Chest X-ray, PA view. Patient: 43 years old, sex F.
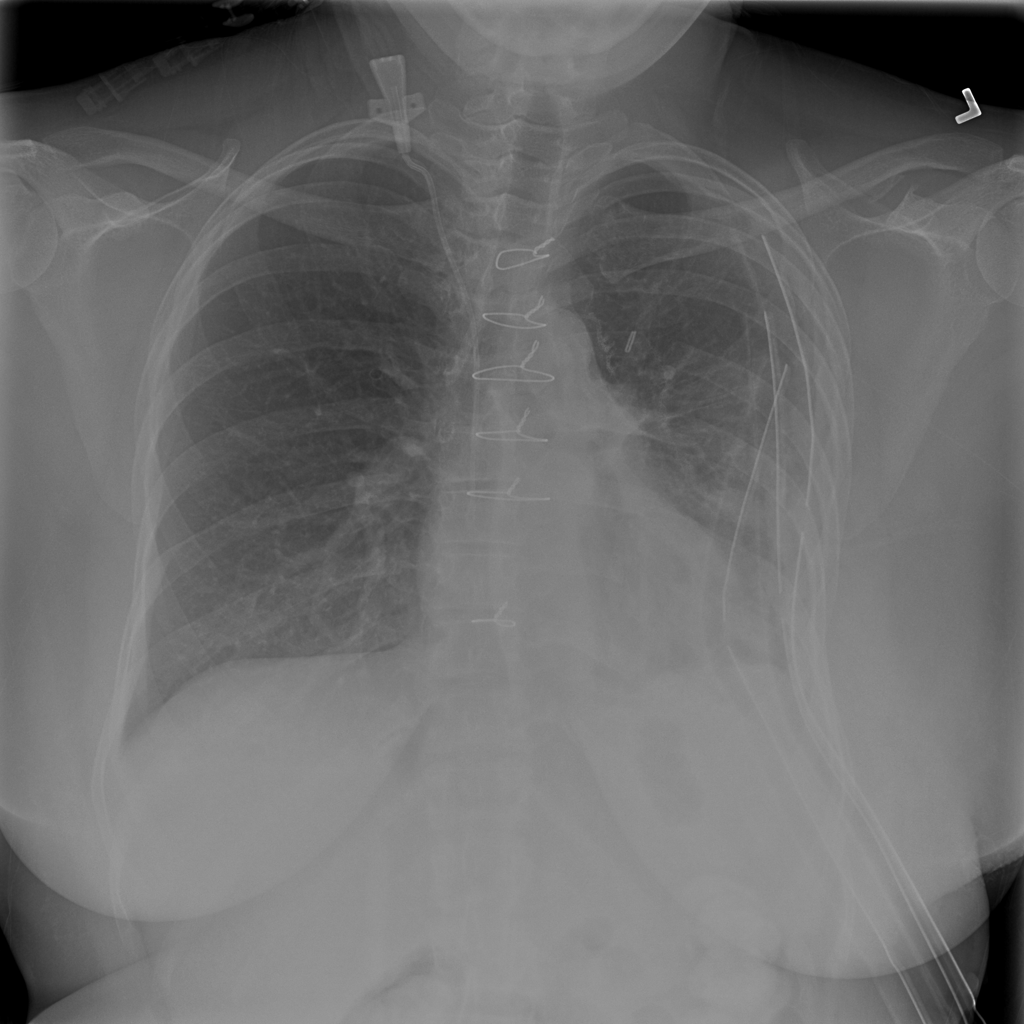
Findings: No Finding